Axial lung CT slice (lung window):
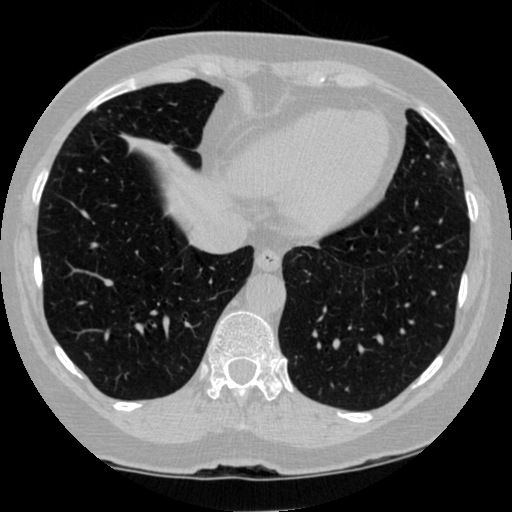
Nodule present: no